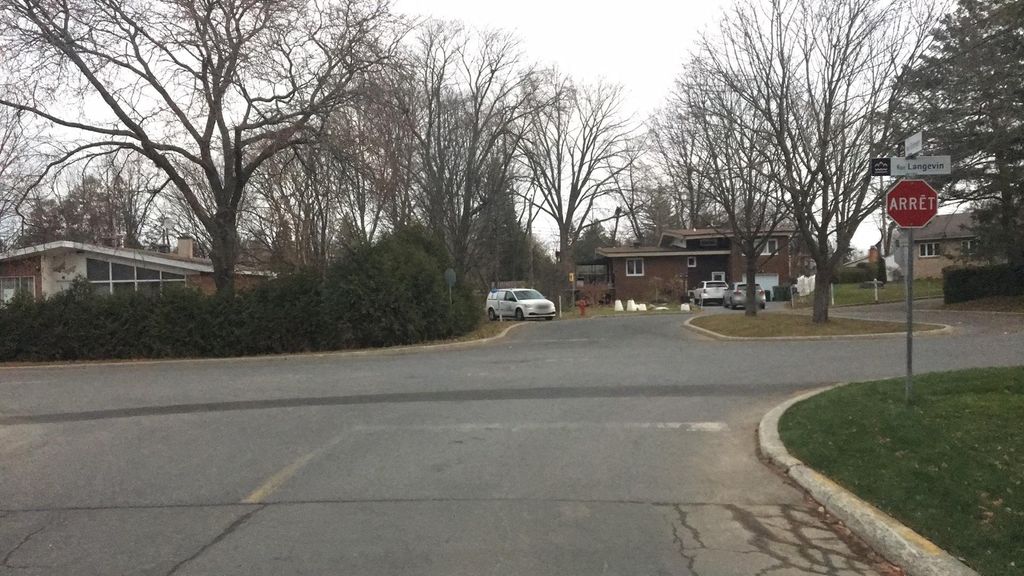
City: montreal